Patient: sex M, age 64
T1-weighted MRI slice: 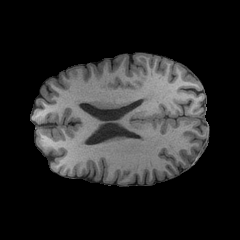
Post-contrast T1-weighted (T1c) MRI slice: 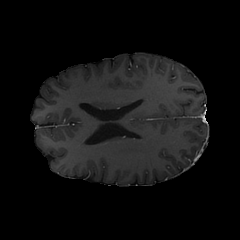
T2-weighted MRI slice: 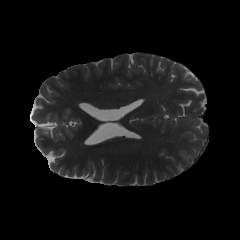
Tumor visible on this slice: no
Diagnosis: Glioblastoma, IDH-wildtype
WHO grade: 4